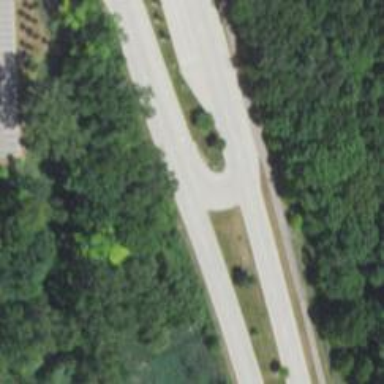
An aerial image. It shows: Secondary link road.